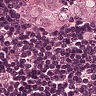
Metastatic tissue present: yes